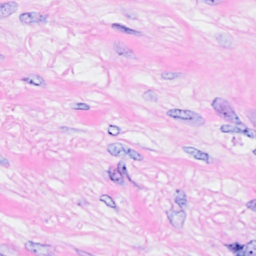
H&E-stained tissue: Breast